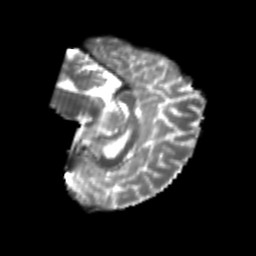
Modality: T2w
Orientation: sagittal
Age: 23
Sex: female
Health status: healthy
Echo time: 0.074 s